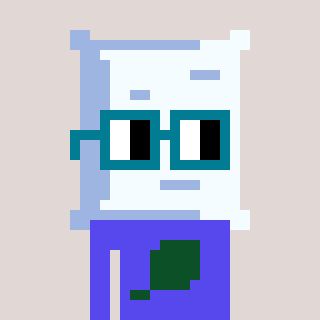
a pixel art character with square dark green glasses, a pillow-shaped head and a computerblue-colored body on a warm background